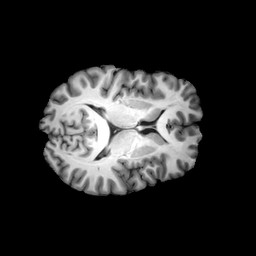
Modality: T1w
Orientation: axial
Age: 24
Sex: male
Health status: ill